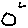
Label: circle